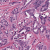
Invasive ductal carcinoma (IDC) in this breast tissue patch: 1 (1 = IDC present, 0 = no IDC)